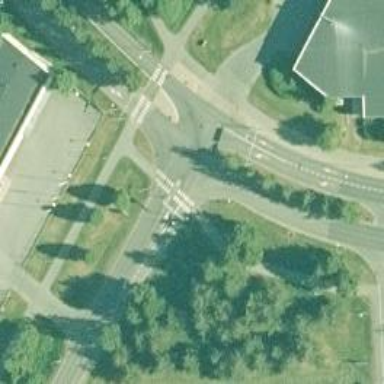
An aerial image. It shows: Uncontrolled crossing with central island on the road.